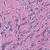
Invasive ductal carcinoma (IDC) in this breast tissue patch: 0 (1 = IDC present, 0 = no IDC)